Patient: sex M, age 60
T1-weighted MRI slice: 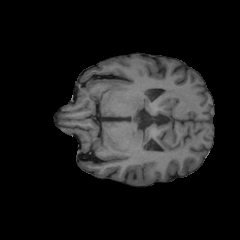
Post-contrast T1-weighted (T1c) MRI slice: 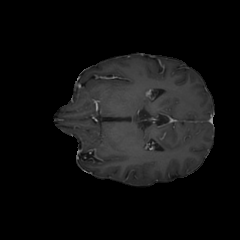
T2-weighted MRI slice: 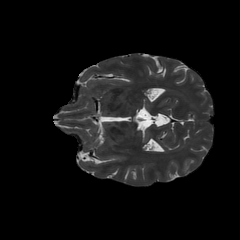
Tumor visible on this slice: no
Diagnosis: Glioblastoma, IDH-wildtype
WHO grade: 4